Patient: sex M, age 32
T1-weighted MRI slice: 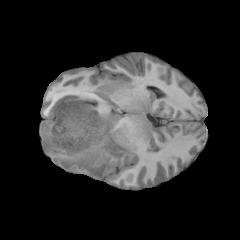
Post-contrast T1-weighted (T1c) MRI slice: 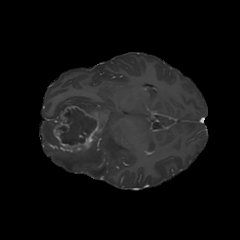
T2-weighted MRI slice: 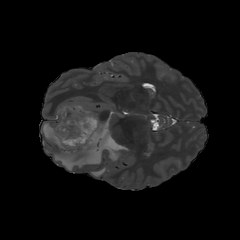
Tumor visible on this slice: yes
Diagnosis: Glioblastoma, IDH-wildtype
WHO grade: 4